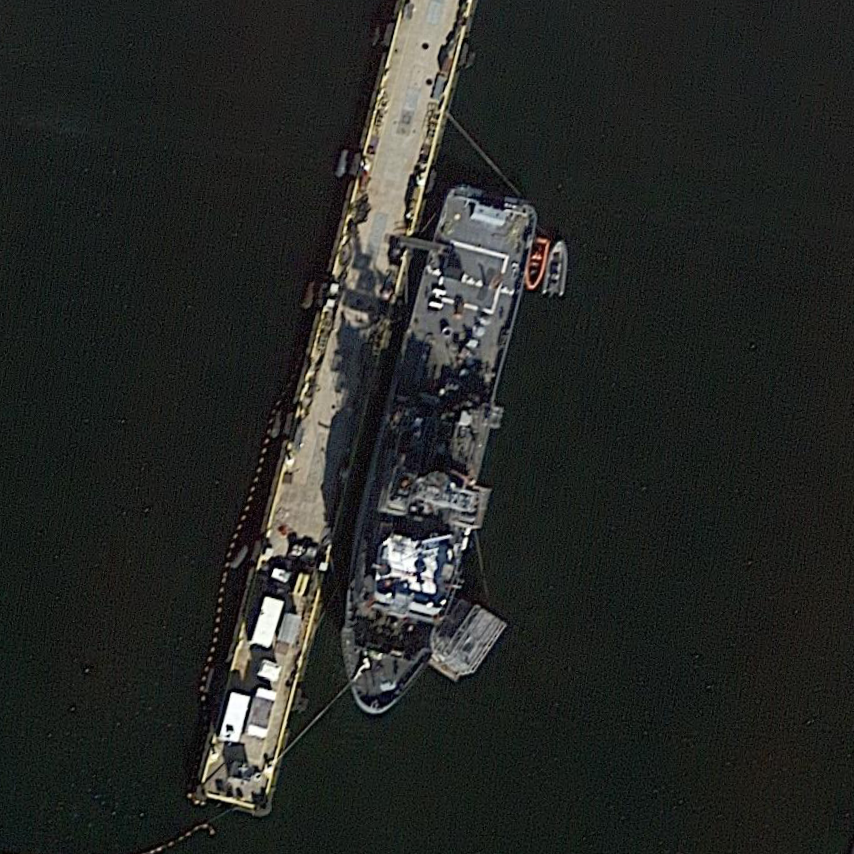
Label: civil